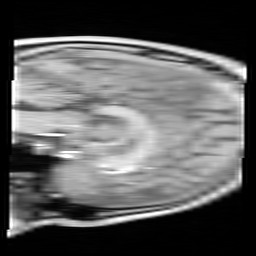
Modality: FLASH
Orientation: sagittal
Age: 23
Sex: male
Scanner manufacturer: siemens
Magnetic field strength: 3 T
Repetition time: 0.245 s
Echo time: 0.0026 s